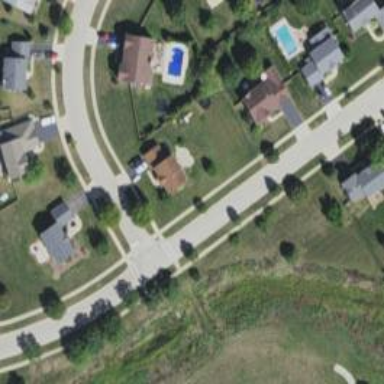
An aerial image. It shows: Residential road with asphalt surface.